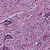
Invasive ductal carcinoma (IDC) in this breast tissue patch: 1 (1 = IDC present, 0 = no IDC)